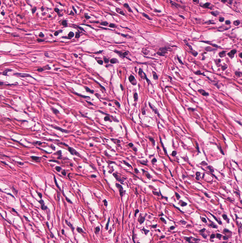
Tumor epithelial tissue: no
Tumor-associated stroma tissue: yes
Normal tissue: no